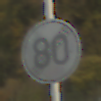
Verkehrszeichen: EndeGeschwindigkeit80
Umgebung: Outdoor, Nature
Tageszeit: SunriseSunset
Wetter: PartlyCloudy
Licht: Natural
Jahreszeit: NotSpecified
Kontrast: LowContrast